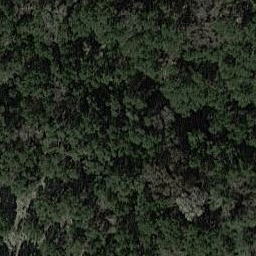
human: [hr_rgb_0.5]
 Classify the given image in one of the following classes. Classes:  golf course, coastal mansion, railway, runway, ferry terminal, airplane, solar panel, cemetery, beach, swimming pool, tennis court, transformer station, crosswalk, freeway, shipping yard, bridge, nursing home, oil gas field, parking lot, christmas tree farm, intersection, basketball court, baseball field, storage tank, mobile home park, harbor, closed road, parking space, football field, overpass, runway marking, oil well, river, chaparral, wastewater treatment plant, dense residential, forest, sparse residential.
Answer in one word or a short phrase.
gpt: forest